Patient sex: F
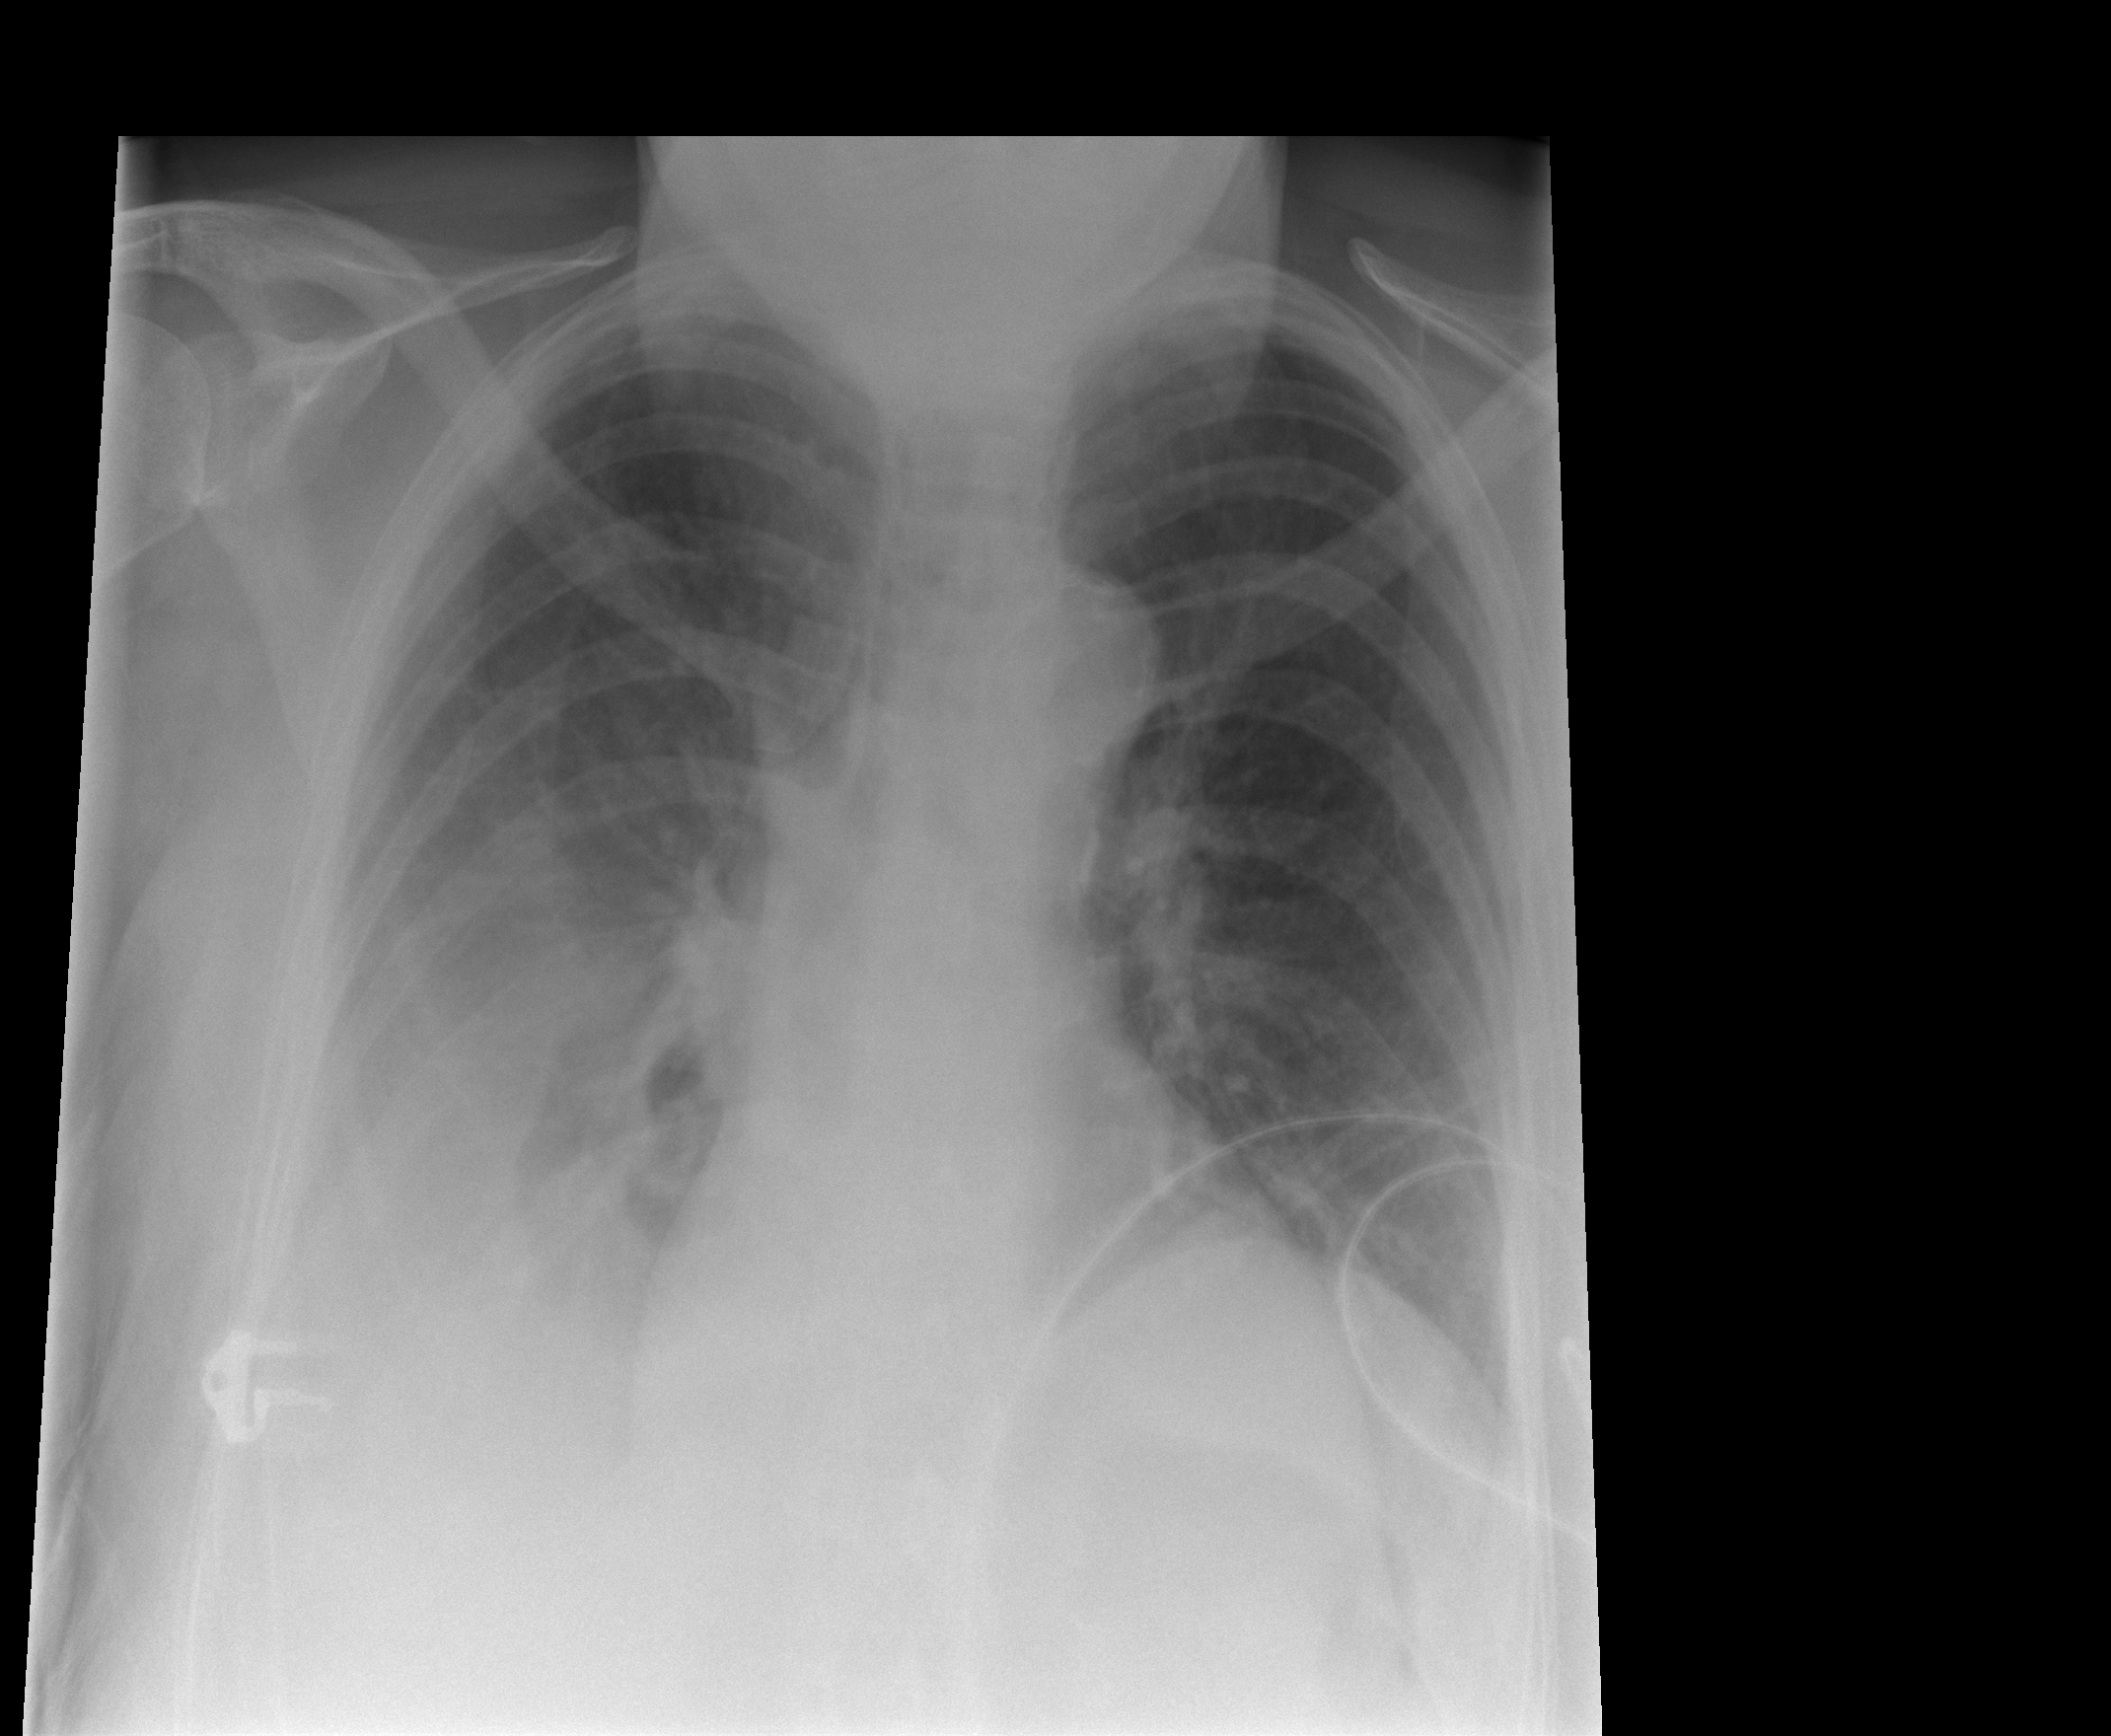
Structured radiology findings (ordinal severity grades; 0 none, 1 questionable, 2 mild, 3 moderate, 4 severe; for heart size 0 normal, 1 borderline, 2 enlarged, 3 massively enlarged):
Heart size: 0
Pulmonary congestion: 0
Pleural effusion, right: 3
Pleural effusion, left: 0
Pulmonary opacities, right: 0
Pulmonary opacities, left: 0
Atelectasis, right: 2
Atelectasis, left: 0